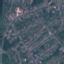
Land use / land cover class: Residential